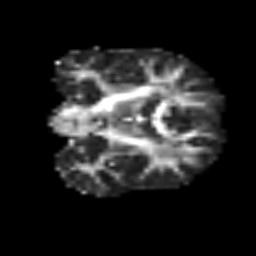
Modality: FA
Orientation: coronal
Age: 54
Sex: male
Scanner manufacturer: siemens
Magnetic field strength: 3 T
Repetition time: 3.2 s
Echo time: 0.081 s